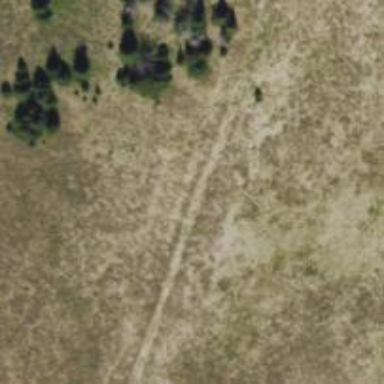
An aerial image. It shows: Path.